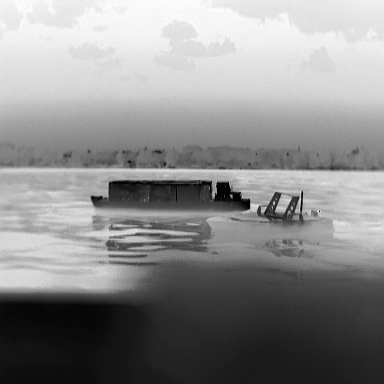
There are two objects shown in the infrared image, including a fishing_boat, and a canoe.